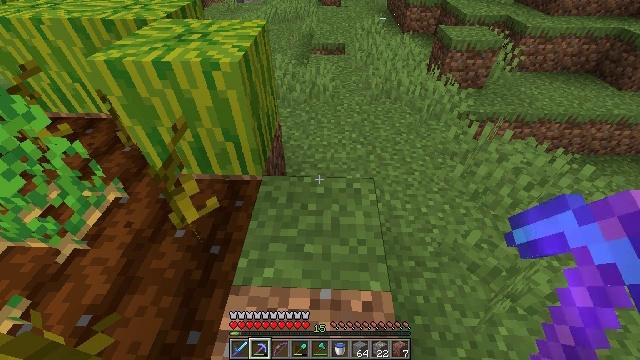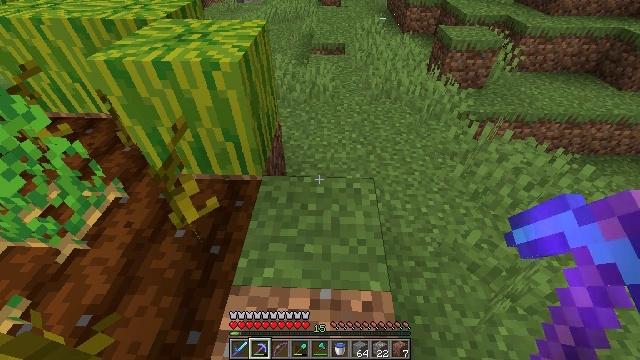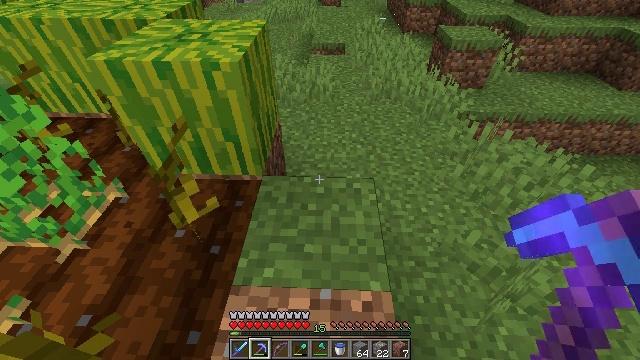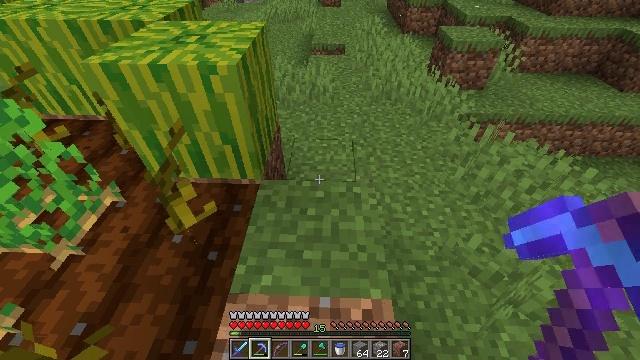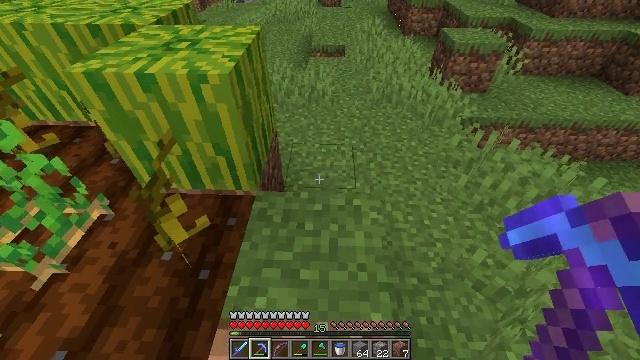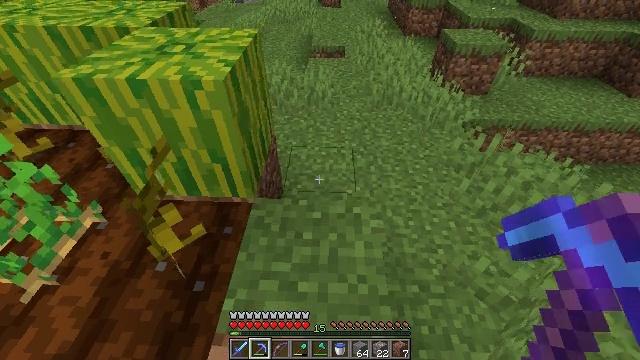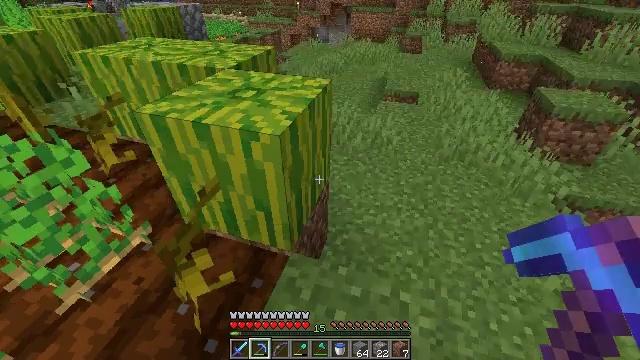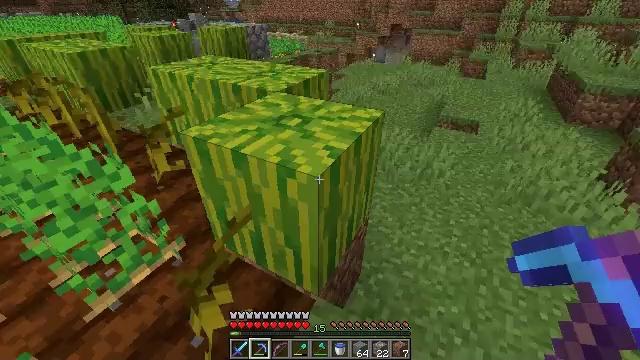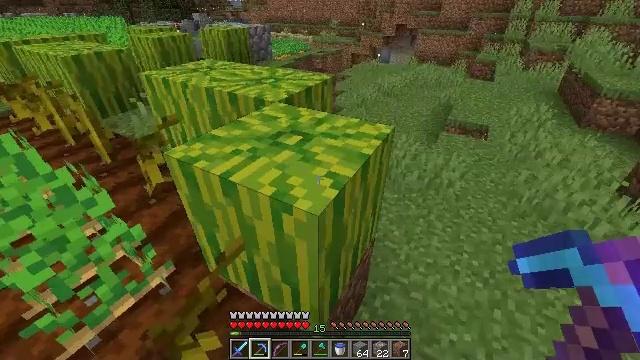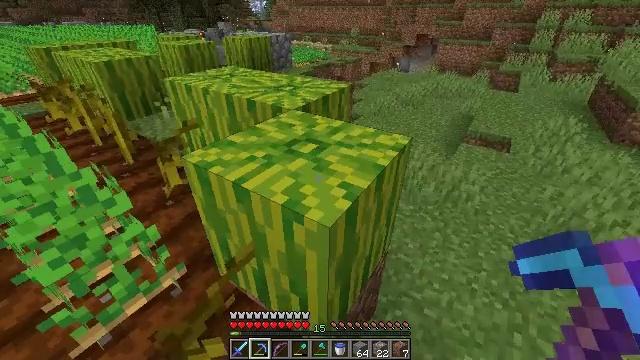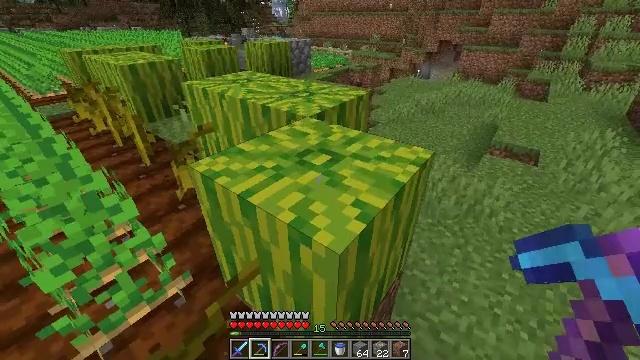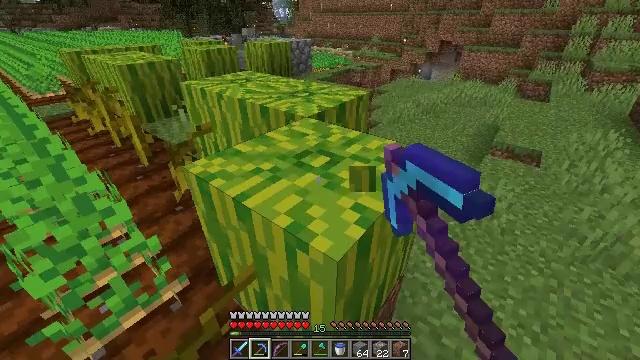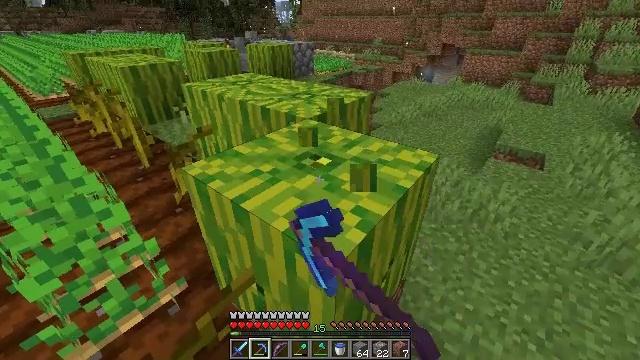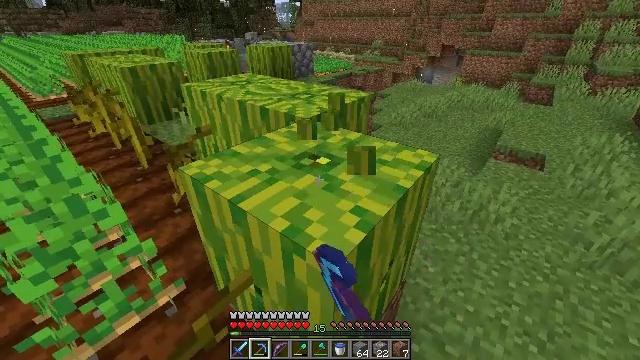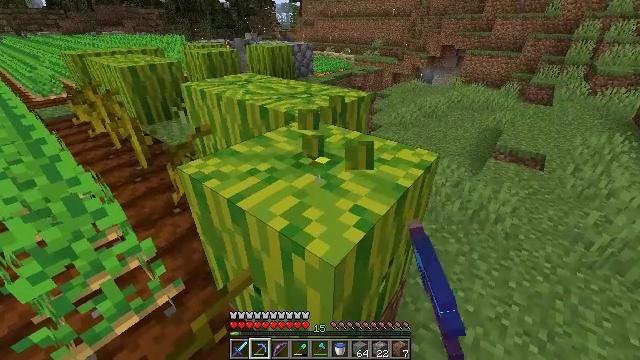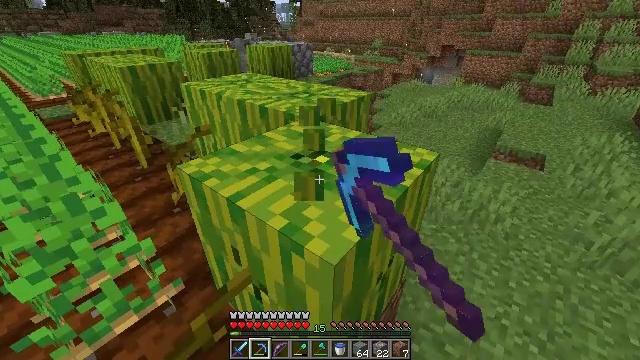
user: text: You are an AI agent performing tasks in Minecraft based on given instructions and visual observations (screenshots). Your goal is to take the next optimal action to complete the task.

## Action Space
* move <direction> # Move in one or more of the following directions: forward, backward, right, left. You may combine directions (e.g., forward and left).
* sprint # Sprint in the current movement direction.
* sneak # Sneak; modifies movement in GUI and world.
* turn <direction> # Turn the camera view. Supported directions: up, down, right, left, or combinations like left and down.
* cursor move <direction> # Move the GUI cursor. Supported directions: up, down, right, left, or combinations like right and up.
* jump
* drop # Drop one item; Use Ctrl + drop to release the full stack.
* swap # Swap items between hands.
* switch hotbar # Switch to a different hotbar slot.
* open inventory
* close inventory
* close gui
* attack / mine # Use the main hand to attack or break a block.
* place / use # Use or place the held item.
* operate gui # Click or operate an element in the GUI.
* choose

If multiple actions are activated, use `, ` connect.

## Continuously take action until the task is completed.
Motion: motion action
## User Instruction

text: Mine a melon block.
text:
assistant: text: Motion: no_op
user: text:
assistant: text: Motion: no_op
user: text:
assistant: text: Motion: move forward
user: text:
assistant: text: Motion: move forward
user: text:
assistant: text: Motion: move forward
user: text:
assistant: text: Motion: move forward, turn left and up
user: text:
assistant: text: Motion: move forward, turn left and up
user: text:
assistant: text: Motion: move forward
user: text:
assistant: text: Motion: turn left and up
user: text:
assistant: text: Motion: turn left, attack / mine
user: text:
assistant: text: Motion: attack / mine
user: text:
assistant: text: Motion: attack / mine
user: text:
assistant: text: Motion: attack / mine
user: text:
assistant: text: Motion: attack / mine
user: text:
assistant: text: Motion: attack / mine
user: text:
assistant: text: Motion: attack / mine
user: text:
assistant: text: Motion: attack / mine
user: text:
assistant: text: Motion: attack / mine
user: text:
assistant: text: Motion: attack / mine
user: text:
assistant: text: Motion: attack / mine
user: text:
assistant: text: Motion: attack / mine
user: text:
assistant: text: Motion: attack / mine
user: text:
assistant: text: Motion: attack / mine
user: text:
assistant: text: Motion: attack / mine
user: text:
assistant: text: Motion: attack / mine
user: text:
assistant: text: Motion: attack / mine
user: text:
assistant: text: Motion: attack / mine
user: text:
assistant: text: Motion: attack / mine
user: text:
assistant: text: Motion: turn left and up, attack / mine
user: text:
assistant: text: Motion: turn left and up, attack / mine